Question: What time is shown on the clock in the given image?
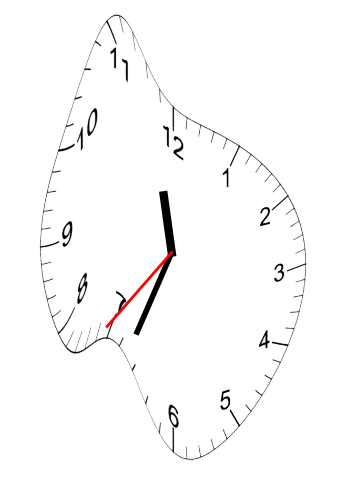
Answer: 11:33:36